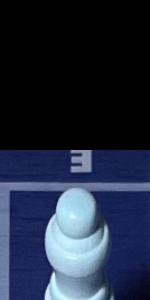
Label: Empty